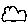
Label: cloud